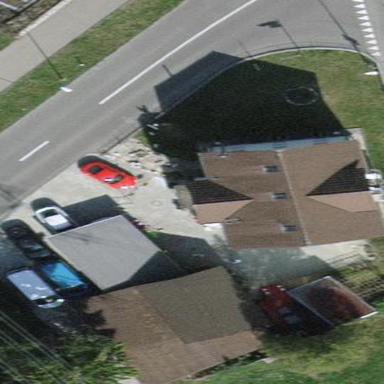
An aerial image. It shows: Building with tiled roof.